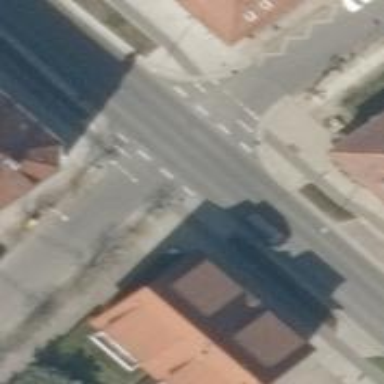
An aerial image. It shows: Residential road with asphalt surface. There are sidewalks on both sides of the road.